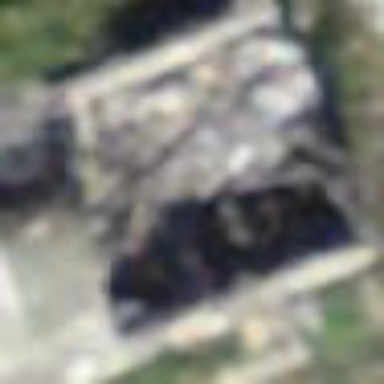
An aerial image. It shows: Historic building in ruins.